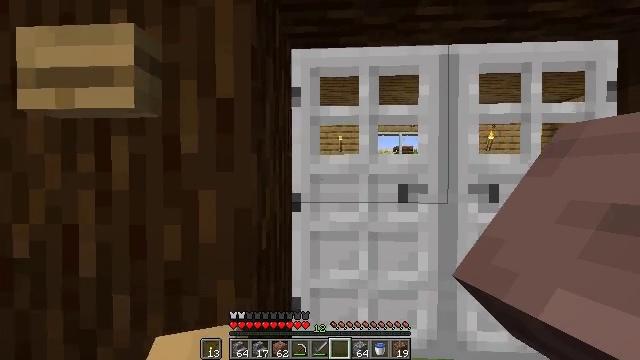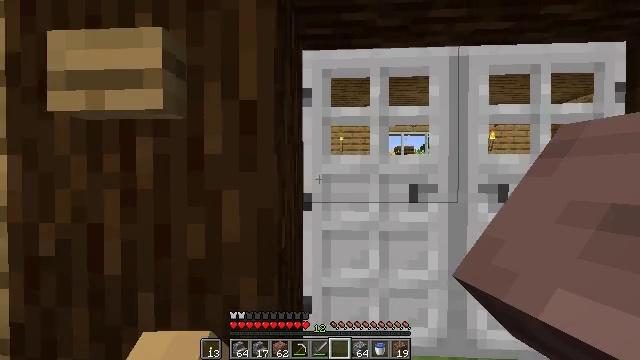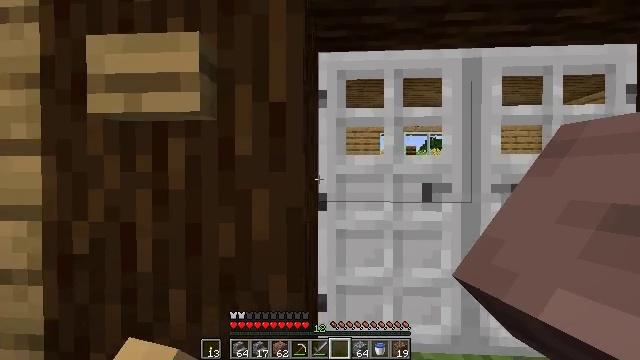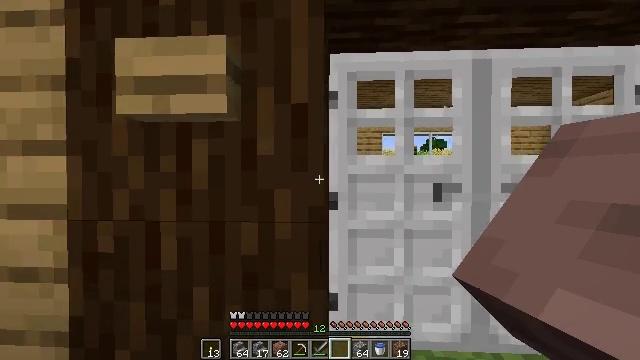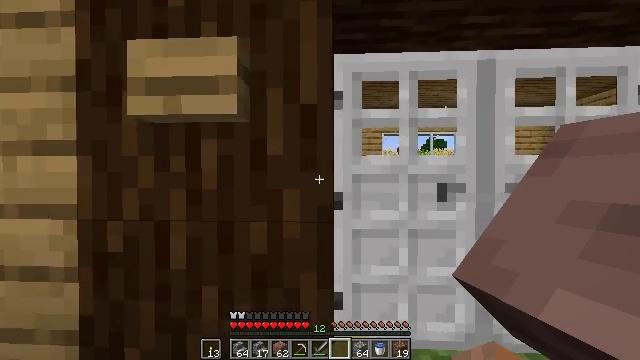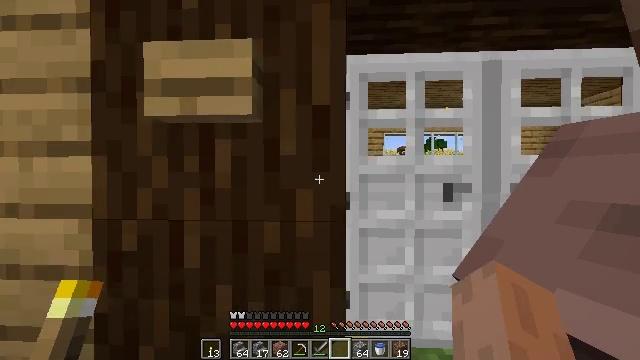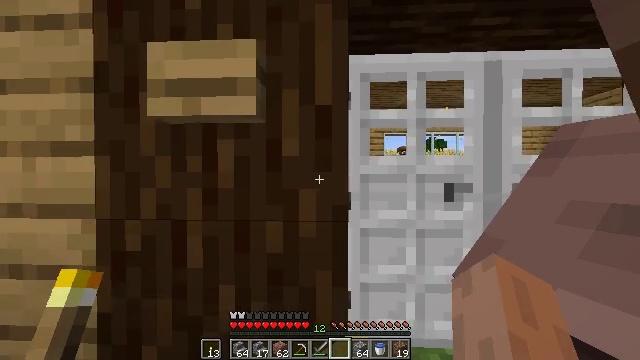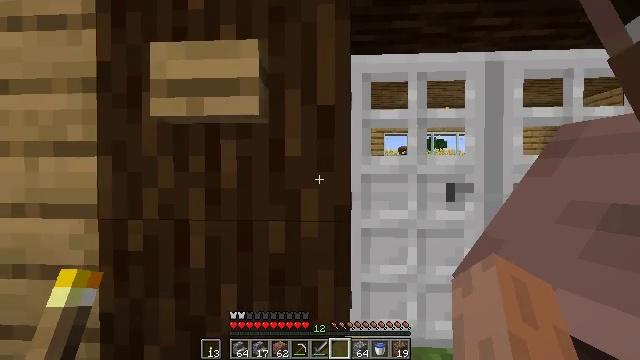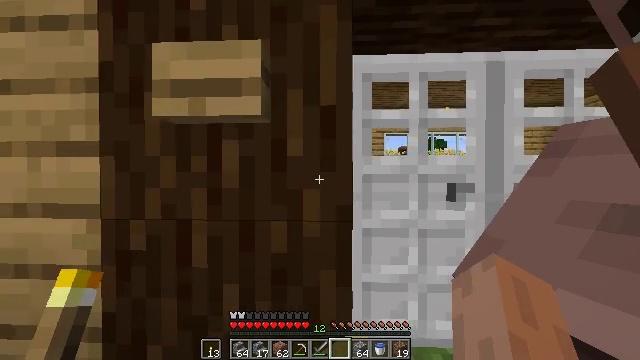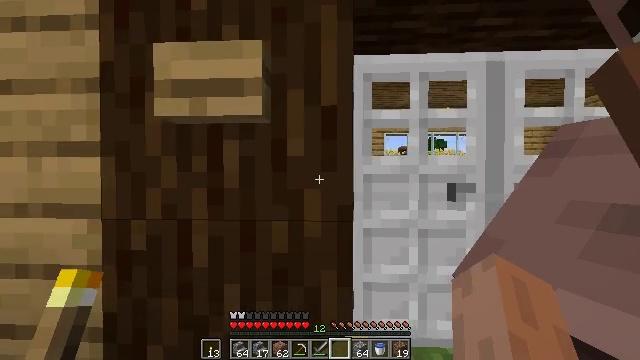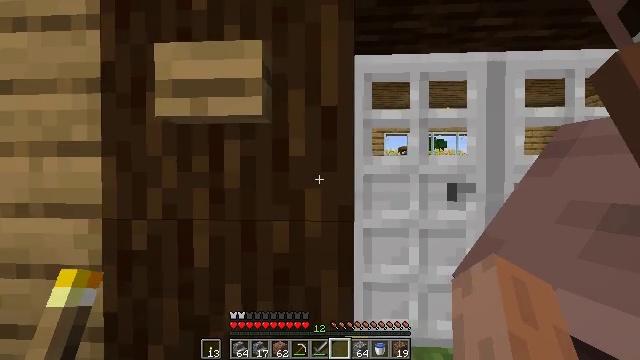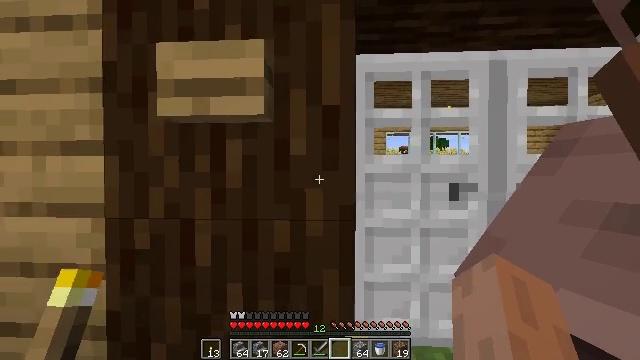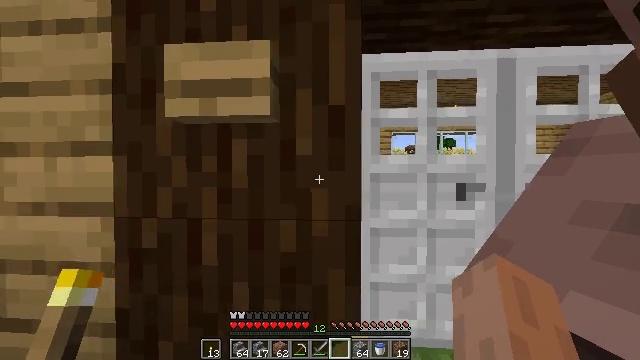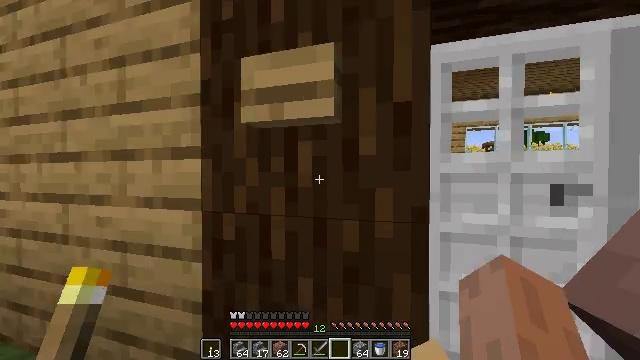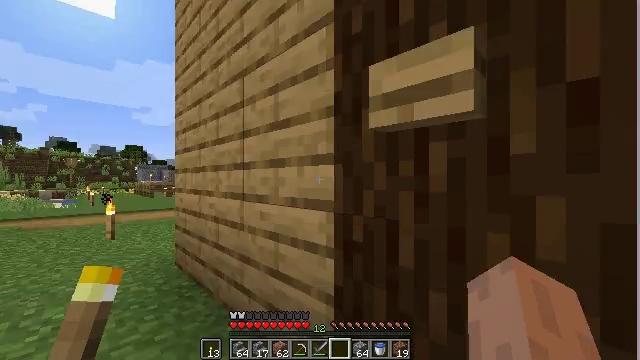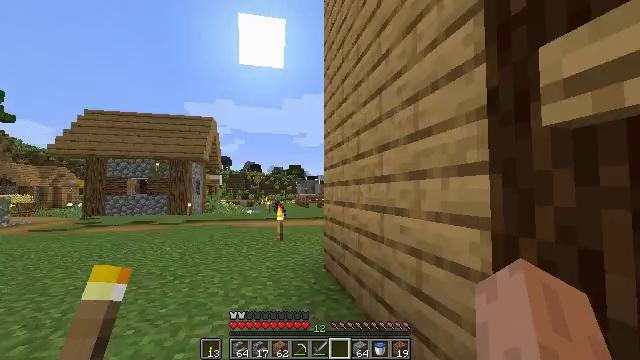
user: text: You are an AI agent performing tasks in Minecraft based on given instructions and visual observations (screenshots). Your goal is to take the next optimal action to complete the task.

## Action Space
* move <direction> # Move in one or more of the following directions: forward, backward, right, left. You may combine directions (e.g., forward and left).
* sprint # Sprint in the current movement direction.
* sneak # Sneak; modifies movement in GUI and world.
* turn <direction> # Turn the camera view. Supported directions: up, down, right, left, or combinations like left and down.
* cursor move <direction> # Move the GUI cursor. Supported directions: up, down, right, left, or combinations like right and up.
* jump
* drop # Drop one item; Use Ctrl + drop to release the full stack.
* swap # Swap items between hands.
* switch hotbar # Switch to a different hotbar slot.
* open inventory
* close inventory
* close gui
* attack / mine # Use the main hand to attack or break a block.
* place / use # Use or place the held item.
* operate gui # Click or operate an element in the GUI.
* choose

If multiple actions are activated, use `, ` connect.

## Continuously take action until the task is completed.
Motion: motion action
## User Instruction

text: Gather the iron door by mining it.
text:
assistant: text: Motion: move forward, attack / mine
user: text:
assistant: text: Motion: attack / mine
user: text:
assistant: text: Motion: attack / mine
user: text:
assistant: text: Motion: attack / mine
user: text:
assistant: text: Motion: attack / mine
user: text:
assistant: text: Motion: attack / mine
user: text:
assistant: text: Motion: attack / mine
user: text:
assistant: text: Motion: attack / mine
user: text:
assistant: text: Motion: attack / mine
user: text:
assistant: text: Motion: attack / mine
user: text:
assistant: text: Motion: attack / mine
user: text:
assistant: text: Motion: turn left, attack / mine
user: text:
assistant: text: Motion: turn left, attack / mine
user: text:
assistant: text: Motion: turn left, attack / mine
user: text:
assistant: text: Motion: turn left and up, attack / mine
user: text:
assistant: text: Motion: turn left and up, attack / mine
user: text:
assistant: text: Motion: turn left and up, attack / mine
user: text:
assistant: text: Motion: turn left and up, attack / mine
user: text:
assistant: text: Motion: turn left, attack / mine
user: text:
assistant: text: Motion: turn left, attack / mine
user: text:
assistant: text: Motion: turn left, attack / mine
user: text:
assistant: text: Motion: turn left and down, attack / mine
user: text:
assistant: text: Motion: turn left and down, attack / mine
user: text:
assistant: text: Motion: attack / mine
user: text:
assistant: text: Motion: attack / mine
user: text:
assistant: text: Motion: attack / mine
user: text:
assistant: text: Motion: attack / mine
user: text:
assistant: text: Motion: attack / mine
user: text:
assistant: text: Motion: attack / mine
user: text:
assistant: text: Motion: attack / mine